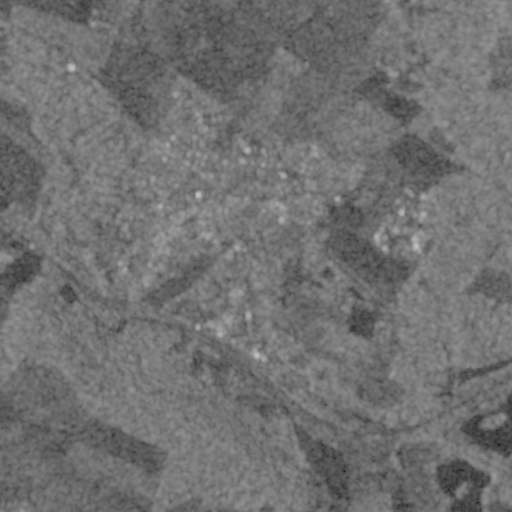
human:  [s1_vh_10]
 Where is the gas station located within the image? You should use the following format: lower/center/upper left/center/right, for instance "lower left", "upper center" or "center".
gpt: The gas station is located in the center left of the image.
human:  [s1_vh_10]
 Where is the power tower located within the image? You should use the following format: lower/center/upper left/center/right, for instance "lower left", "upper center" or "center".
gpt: The power tower is located in the upper left of the image.
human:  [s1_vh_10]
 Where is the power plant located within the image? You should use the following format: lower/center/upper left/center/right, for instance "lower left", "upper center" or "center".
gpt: There is no power plant in the image.

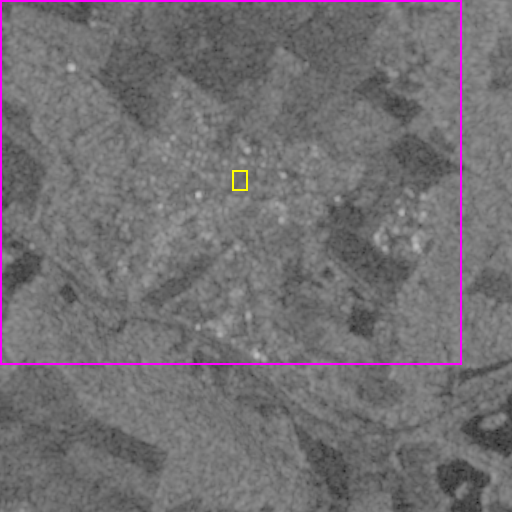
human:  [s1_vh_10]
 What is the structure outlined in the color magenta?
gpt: The structure outlined in magenta is a crop field.
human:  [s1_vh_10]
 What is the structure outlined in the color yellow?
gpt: The structure outlined in yellow is a park.
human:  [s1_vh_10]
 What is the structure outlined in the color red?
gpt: There is no red outline.